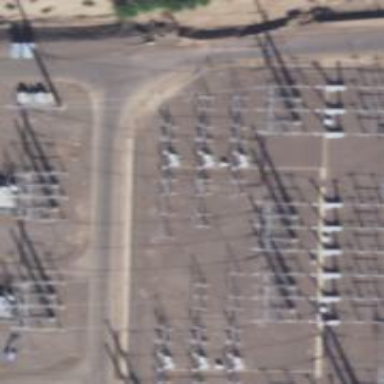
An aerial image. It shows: Switch used for power control.